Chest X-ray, AP view. Patient: 58 years old, sex M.
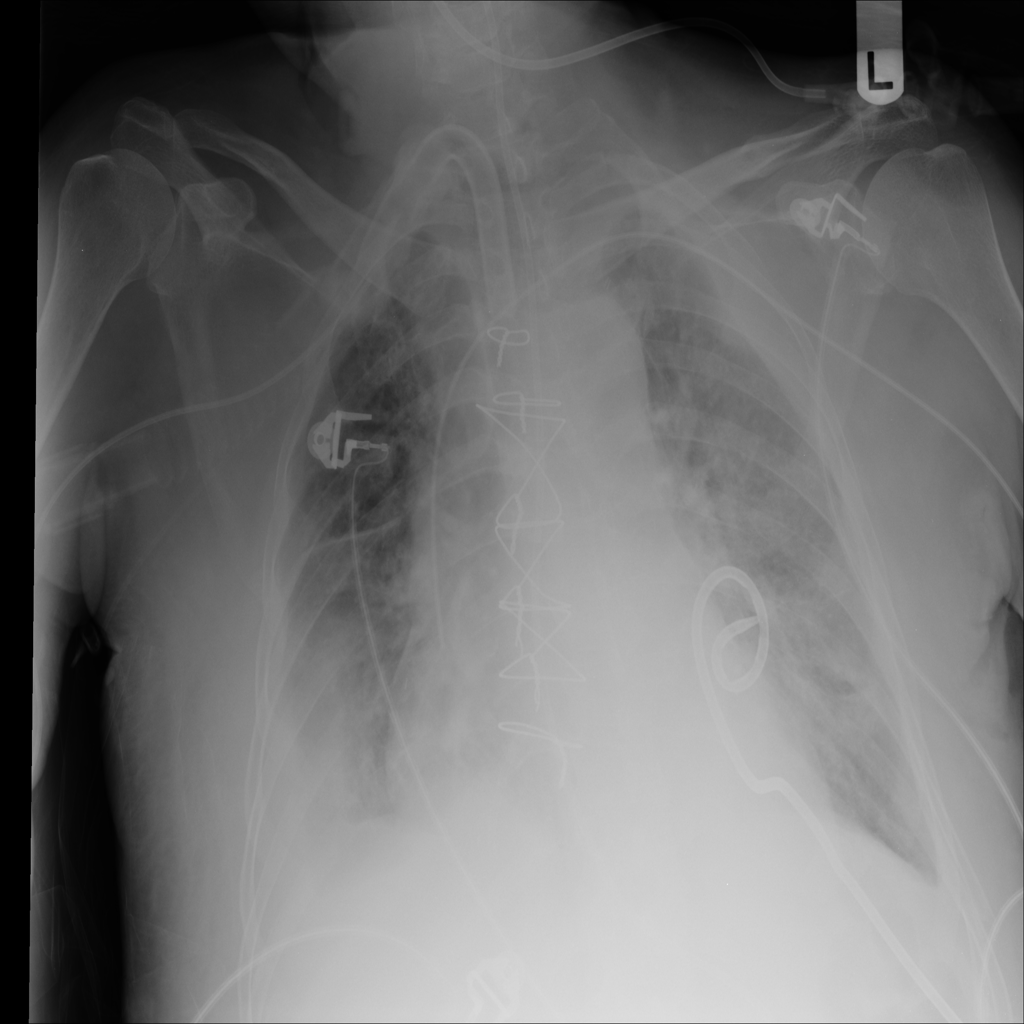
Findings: Effusion, Infiltration